Question: What I got is this:

But I'd like to have the series name under each boxplot. Any way this can be done?
Boxplot charting with C# is quite frustrating.
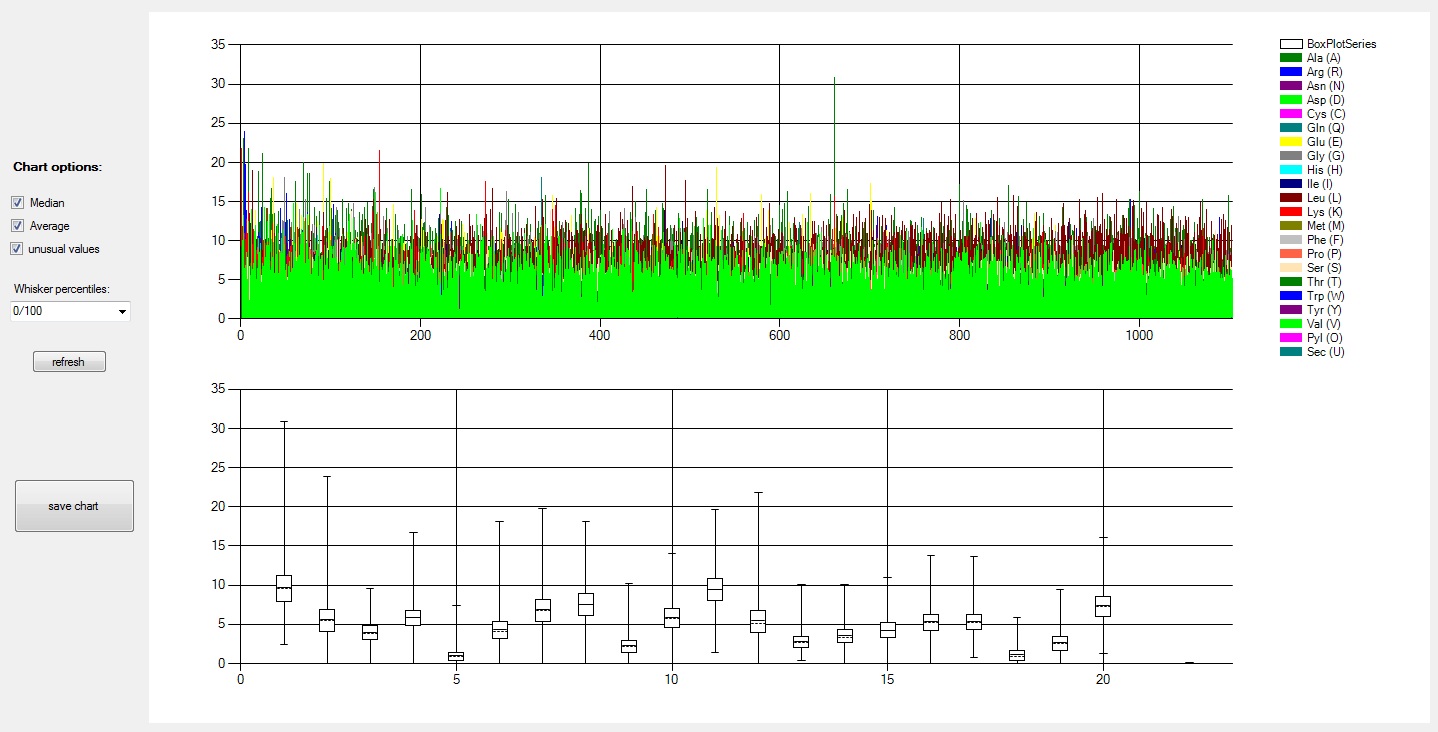
Answer: Please add this code to the code of <URL>.
'''
Chart.chart_main.ChartAreas["BoxPlot"].AxisX.LabelStyle.Angle = -90;
for (int i = 0; i < xValue.Count; i++)
{
Chart.chart_main.ChartAreas["BoxPlot"].AxisX.CustomLabels.Add((i + 1)* 2d, 0.0, xValue[i]);
}
'''